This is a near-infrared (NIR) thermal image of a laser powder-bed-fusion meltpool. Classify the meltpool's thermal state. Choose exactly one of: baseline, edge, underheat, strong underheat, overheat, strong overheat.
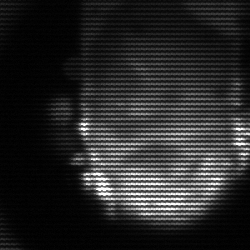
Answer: baseline